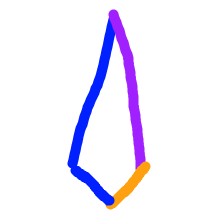
Shape: kite